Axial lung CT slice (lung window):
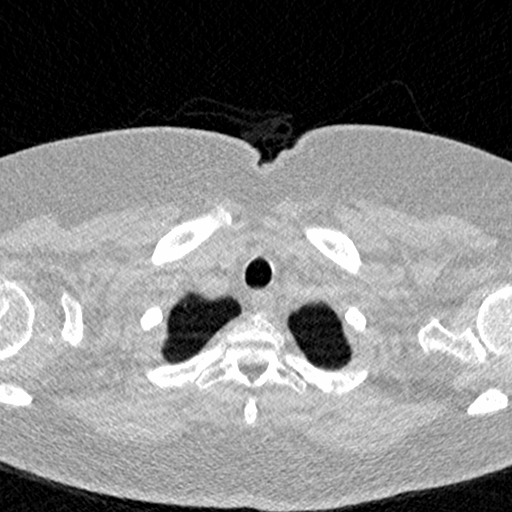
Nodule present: no